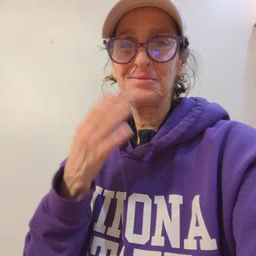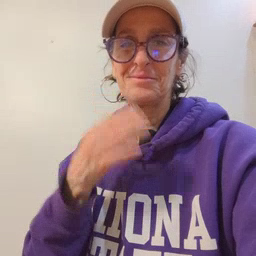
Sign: napkin